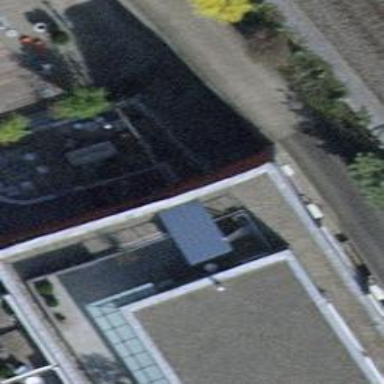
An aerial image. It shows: The building has flat roof oriented across. The roof is major part of the building.